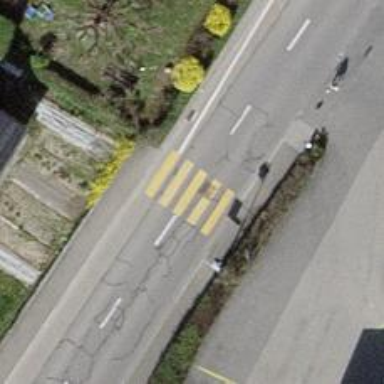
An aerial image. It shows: Zebra crossing on the road.